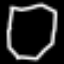
Label: octagon